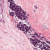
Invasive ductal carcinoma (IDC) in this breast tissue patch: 0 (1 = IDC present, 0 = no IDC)